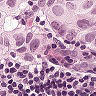
Metastatic tissue present: yes